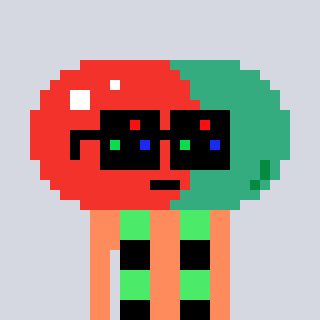
a pixel art character with square black sunglasses, a pill-shaped head and a peachy-colored body on a cool background